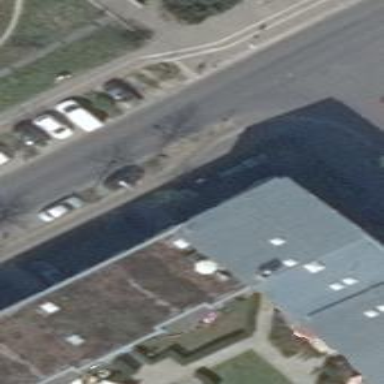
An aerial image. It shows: Skillion-roofed apartments building.